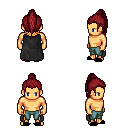
a pixel art fantasy rpg character, male body template, human, tanned skin, black cape, teal pants, brunette long topknot hairstyle, black slippers, four views (front, back, left, right), 2x2 character sprite sheet, small pixel art, hard edges, no anti-aliasing